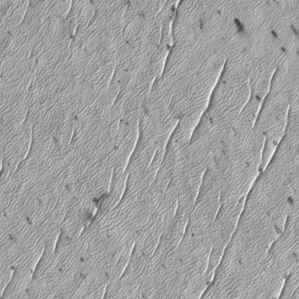
Label: frost